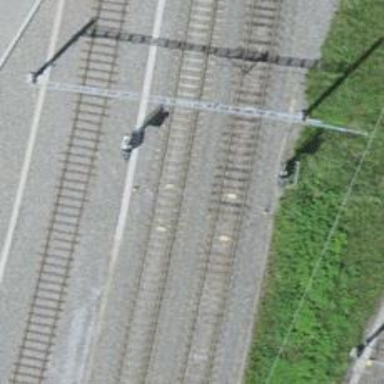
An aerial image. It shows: Railway signal.